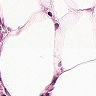
Metastatic tissue present: no